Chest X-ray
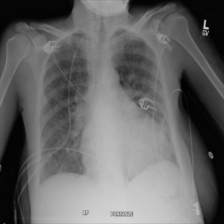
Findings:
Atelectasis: positive
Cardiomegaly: positive
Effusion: negative
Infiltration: positive
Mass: negative
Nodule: negative
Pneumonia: negative
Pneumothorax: negative
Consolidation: negative
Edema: positive
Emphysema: negative
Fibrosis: negative
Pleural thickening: negative
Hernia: negative